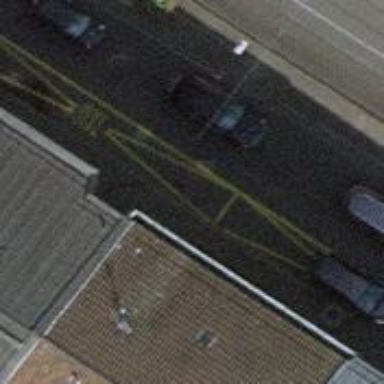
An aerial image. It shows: Taxi stand.